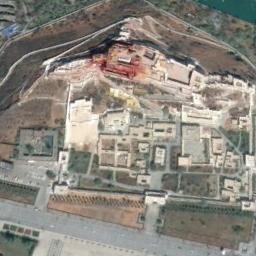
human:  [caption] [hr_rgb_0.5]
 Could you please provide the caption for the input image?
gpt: The palace is on the bare land next to some trees .

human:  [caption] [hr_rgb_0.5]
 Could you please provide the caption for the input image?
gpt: The palace is generally reddish-brown and has a strange shape .

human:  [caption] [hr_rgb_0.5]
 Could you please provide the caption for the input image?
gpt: The palace with some palaces of different shapes is surrounded by a wasteland .

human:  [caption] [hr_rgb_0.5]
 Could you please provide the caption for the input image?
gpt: There are many roads of different lengths beside the palace .

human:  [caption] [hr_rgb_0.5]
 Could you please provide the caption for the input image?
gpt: There are some brown bare land around the palace .